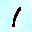
Label: 1